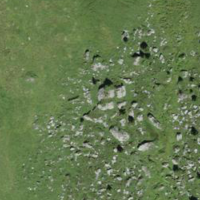
EUNIS habitat code: 23
Species observed at this site:
Circaetus gallicus